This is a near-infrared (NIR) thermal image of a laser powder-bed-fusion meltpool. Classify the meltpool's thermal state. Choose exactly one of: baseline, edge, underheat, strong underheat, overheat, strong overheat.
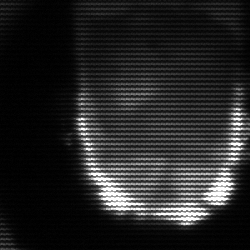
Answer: baseline